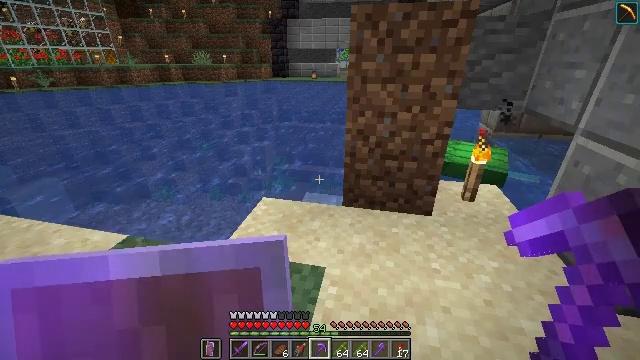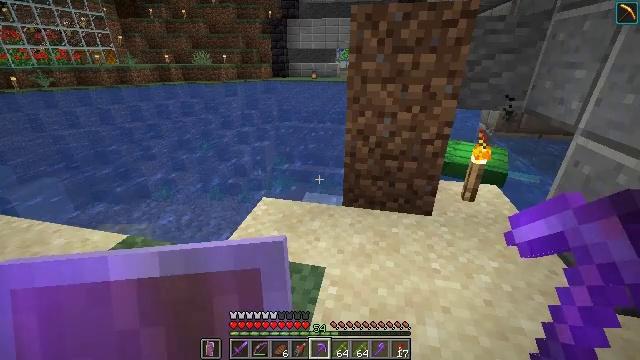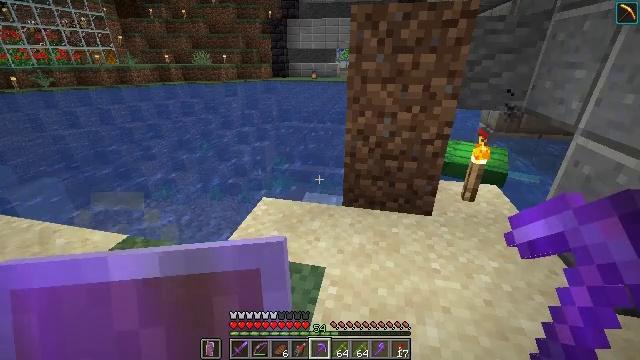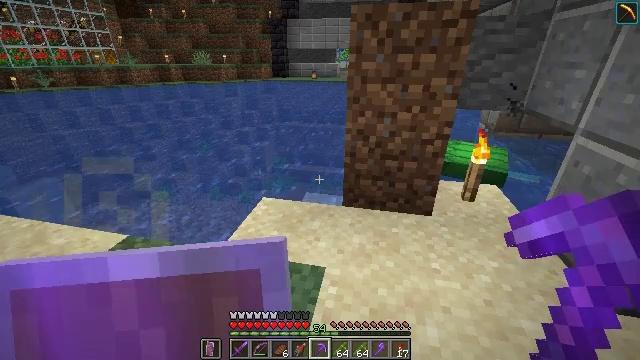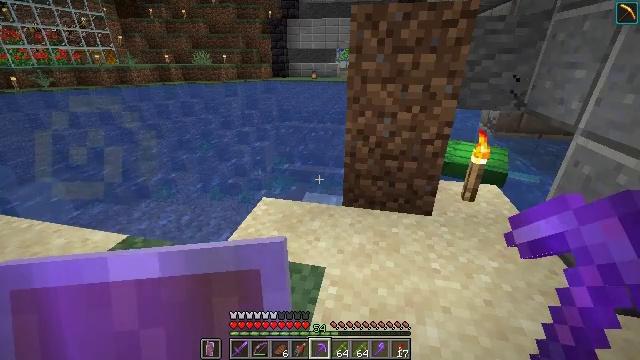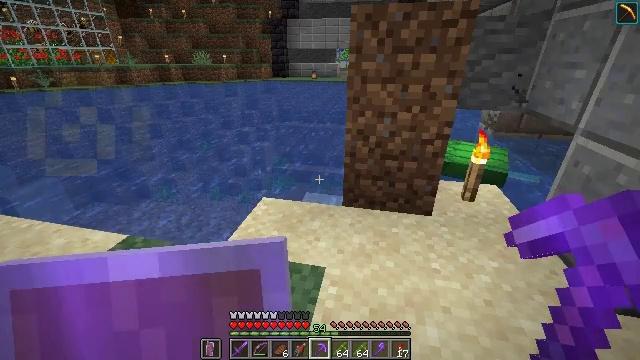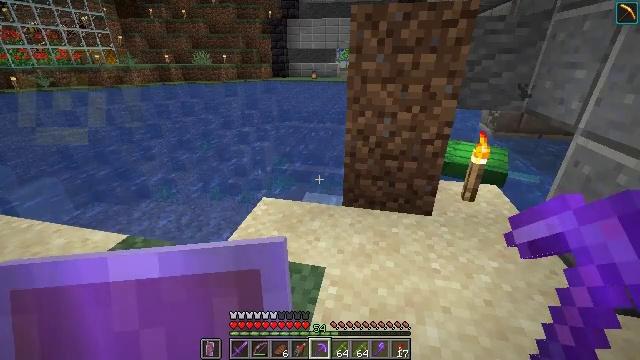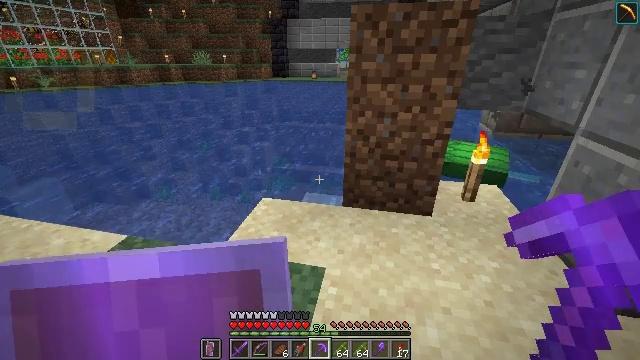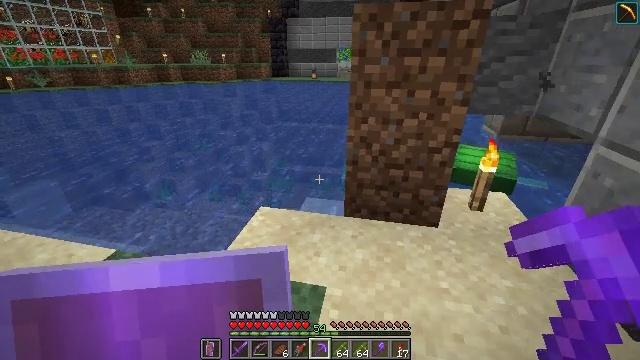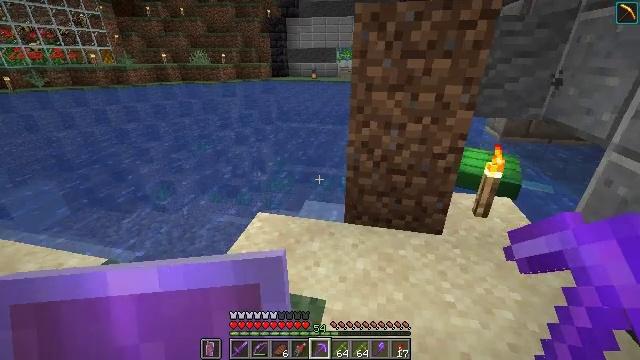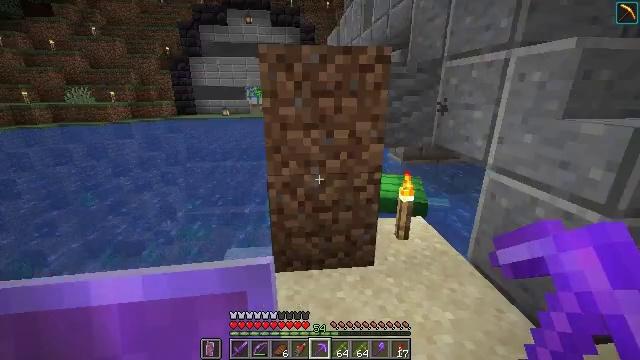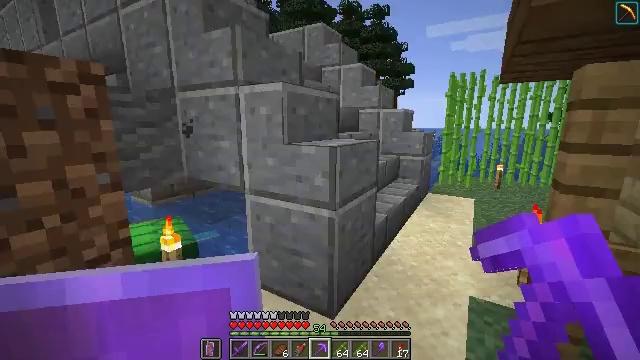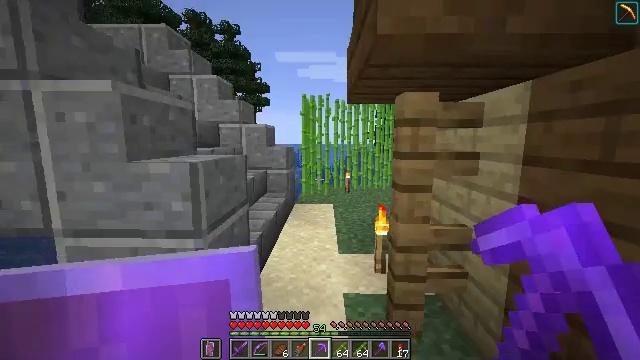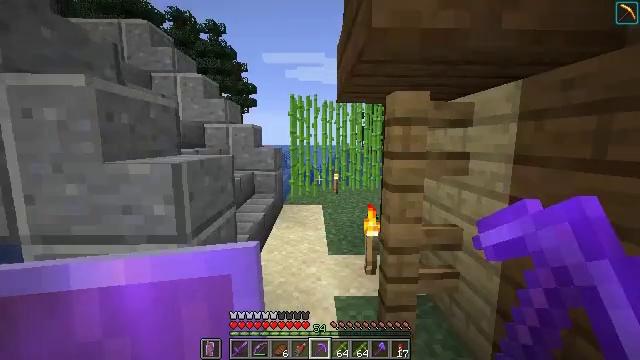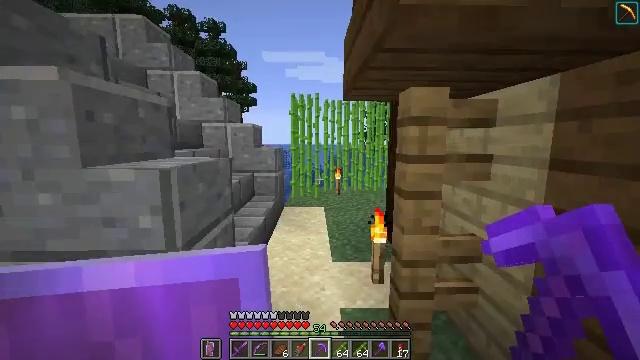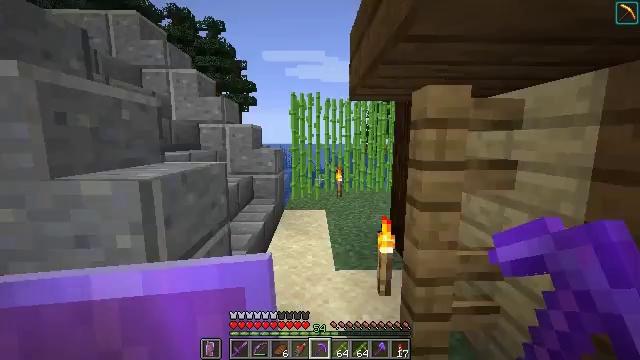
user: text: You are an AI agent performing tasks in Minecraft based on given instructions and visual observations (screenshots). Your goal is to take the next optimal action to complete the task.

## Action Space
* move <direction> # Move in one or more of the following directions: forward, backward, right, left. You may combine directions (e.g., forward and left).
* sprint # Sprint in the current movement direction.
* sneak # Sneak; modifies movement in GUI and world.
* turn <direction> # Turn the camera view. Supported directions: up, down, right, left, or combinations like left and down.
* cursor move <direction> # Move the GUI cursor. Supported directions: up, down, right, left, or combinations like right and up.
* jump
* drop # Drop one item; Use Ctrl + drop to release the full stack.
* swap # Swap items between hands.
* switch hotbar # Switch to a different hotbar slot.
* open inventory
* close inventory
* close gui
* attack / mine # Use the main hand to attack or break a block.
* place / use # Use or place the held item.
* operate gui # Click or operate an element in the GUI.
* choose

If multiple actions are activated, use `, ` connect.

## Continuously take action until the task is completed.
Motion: motion action
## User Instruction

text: Mine the spruce log from the forest.
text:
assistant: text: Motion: no_op
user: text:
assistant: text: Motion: no_op
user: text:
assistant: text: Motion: no_op
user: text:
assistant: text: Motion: no_op
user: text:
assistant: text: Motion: no_op
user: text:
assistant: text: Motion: no_op
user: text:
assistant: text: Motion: move forward
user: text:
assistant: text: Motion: move forward
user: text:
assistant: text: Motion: move forward
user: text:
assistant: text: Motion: move forward, turn right and up
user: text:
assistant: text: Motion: move forward, turn right and up
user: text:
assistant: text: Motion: move forward, turn right and up
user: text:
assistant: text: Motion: move forward, turn right
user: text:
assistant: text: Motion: move forward
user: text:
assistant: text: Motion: move forward
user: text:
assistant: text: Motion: move forward
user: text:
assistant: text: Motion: move forward
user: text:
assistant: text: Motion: move forward, turn right and down
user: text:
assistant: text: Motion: move forward, turn right and down
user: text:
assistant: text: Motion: move forward
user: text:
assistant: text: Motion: move forward
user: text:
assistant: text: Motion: move forward
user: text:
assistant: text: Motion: move forward
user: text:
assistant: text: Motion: move forward
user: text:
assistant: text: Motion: move forward, turn left
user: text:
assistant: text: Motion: move forward, turn left
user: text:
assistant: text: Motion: move forward, turn left
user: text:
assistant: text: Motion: move forward
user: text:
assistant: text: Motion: move forward
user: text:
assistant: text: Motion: move forward